Question: Opening this page in Google Chrome latest stable version using (HTTPS, must have to use HTTPS because of other dependencies) 'https://example.com/test.php'
Inside the page, I have this code only (which is a Brother printer maintenance page) :
'''
<iframe sandbox="" id="iframe_display_modules" src="https://192.168.1.57/general/information.html?kind=item"></iframe>
'''
Now, Google Chrome does not respect the parameter i have used "sandbox". I can use any link from the iframe by clicking on it which should not be allowed right?

Can anyone advise then how i can block the users to click on that iframe?
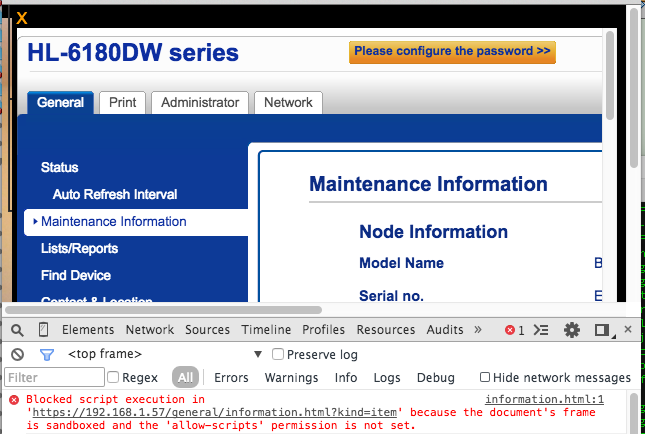
Answer: Unfortunately, this isn't something that the 'sandbox' attribute does. Its primary purpose is to restrict the capabilities of the child frame to operate on the browser (e.g, preventing it from loading links to the top browser frame, displaying popups, running scripts, .) It does not restrict what the user can do with the frame.
If you want to prevent the user from interacting with a frame, consider displaying a transparent element on top of the frame to prevent it from receiving click events:
'''
#frame-holder {
position: relative;
}
#frame-holder iframe {
width: 200px;
height: 100px;
box-sizing: border-box;
}
#frame-holder div {
position: absolute;
width: 200px;
height: 100px;
z-index: 1;
}
'''
'''
<div id="frame-holder">
<div></div>
<iframe sandbox src="http://example.com/"></iframe>
</div>
'''